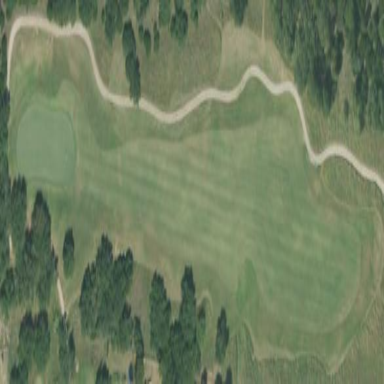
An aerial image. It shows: Golf rough area.